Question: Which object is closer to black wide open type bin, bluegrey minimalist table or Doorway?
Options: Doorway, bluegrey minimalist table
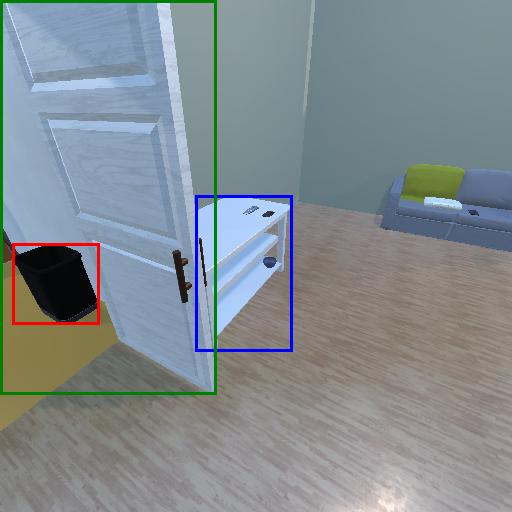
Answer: Doorway